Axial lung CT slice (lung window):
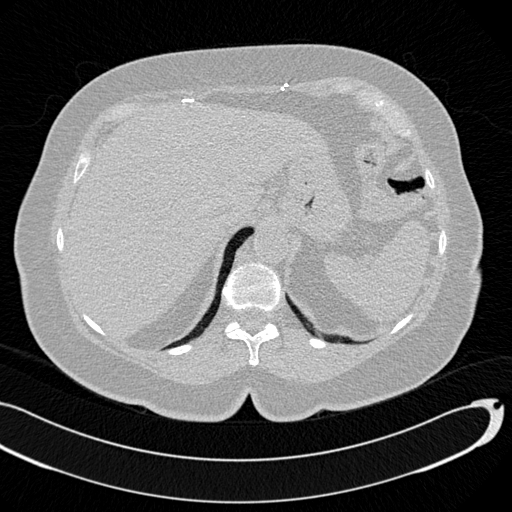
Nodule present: no